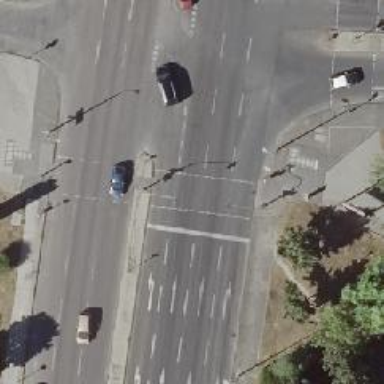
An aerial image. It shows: Asphalt footway with crossing equipped with traffic signals. The crossing includes pedestrian island.